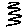
Label: zigzag